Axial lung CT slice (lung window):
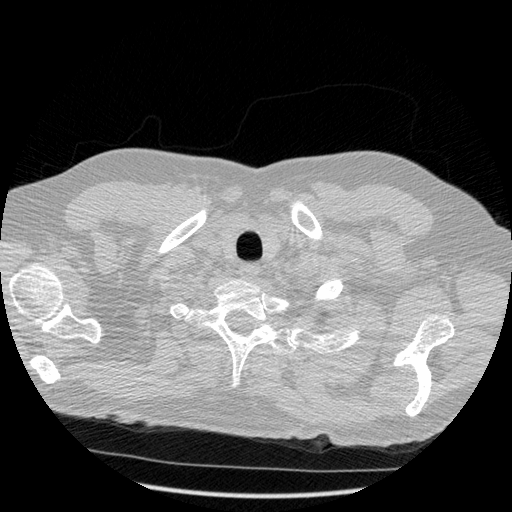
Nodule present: no